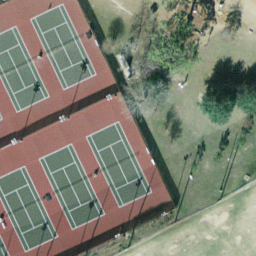
Label: tennis court